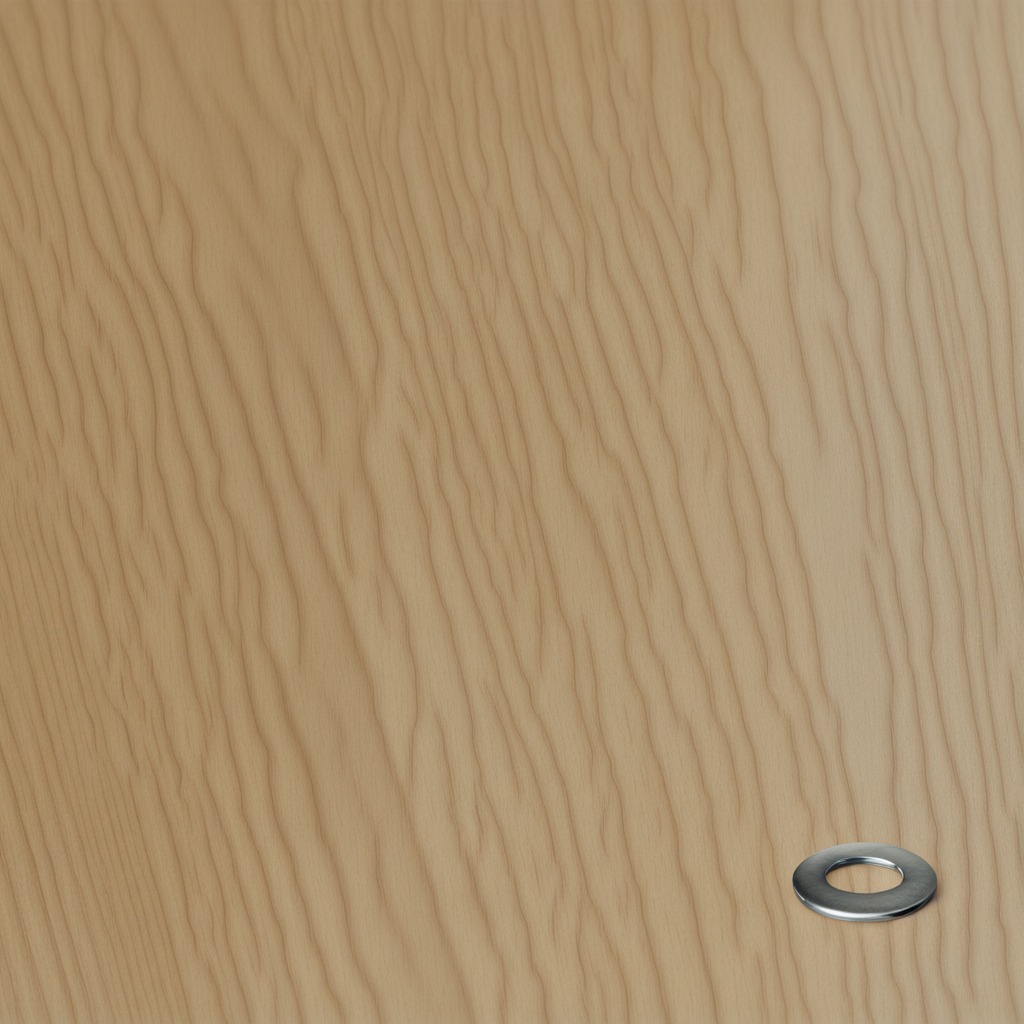
A flat metal washer is lying on a plywood surface in a paint workshop lit by afternoon window light.